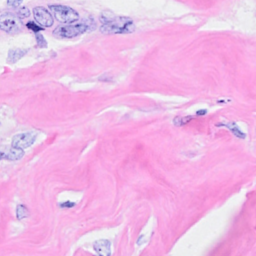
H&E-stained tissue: Breast